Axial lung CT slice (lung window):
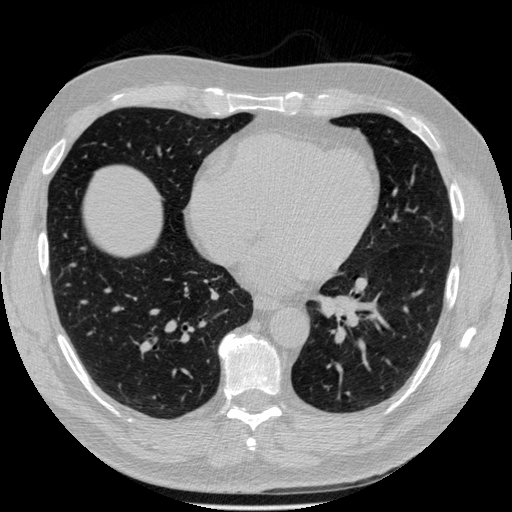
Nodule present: no